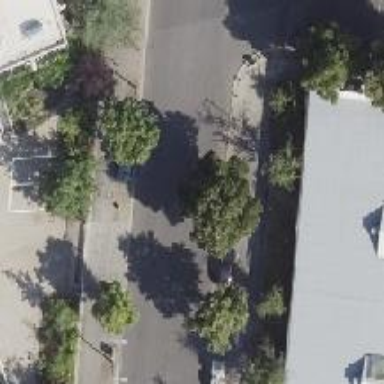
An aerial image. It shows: Broadleaved deciduous tree in parking area.